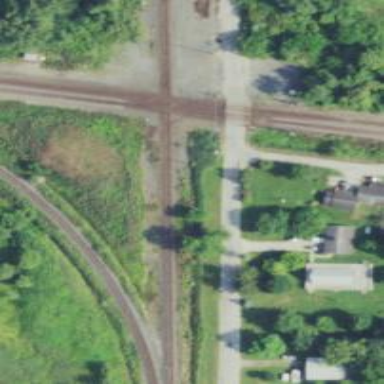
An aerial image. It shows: Junction on the railway.